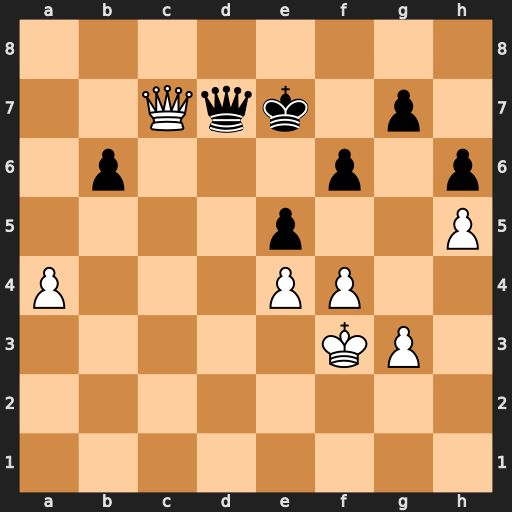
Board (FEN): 8/2Qqk1p1/1p3p1p/4p2P/P3PP2/5KP1/8/8
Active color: w
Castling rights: -
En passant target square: -
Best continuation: Qxd7+ Kxd7 fxe5